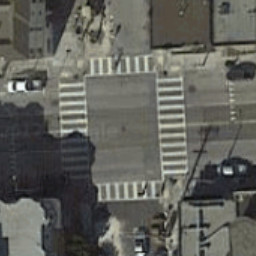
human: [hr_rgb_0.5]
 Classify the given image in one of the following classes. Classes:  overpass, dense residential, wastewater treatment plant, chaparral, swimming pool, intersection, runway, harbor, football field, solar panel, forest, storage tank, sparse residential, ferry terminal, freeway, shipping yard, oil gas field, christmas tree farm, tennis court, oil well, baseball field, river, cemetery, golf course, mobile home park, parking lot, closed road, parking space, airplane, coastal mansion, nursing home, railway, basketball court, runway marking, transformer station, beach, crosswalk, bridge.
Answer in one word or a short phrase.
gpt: crosswalk